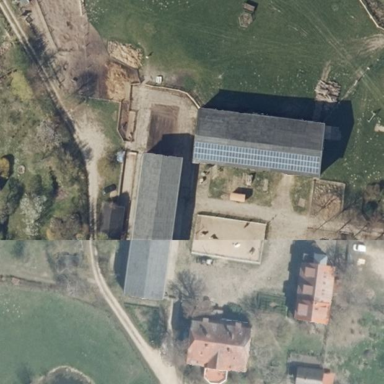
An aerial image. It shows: Farmyard area.